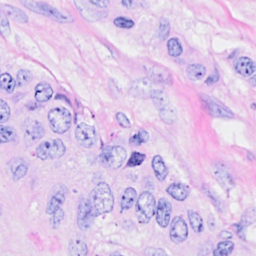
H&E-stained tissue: Breast